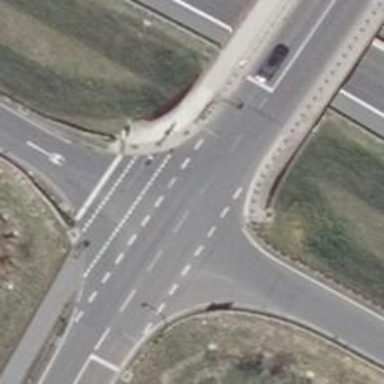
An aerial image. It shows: Secondary road with asphalt surface.